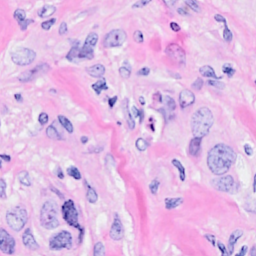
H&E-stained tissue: Breast